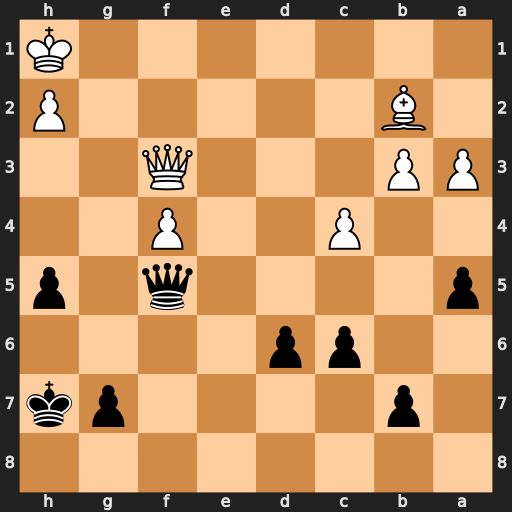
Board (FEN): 8/1p4pk/2pp4/p4q1p/2P2P2/PP3Q2/1B5P/7K
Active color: b
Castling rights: -
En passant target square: -
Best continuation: Qb1+ Kg2 Qxb2+